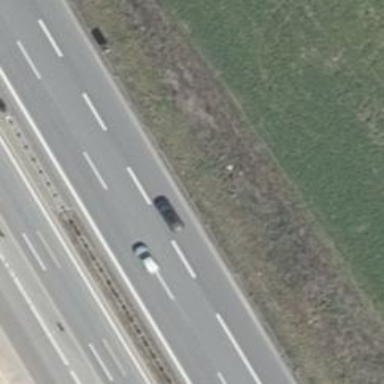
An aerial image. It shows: Asphalt motorway.